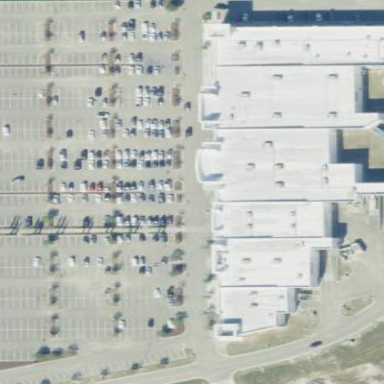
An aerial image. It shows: Retail building.